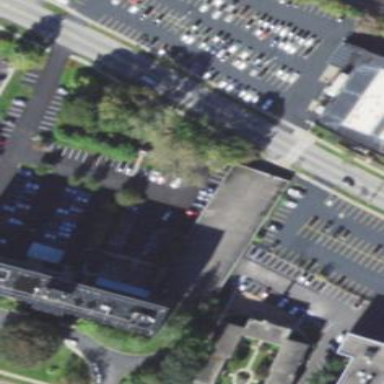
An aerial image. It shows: Parking garage.